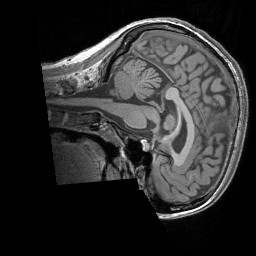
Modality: T1w
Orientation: sagittal
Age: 22
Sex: female
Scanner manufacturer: siemens
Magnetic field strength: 3 T
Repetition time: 1.83 s
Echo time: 0.00303 s